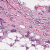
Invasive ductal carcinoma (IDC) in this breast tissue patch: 0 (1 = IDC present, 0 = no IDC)